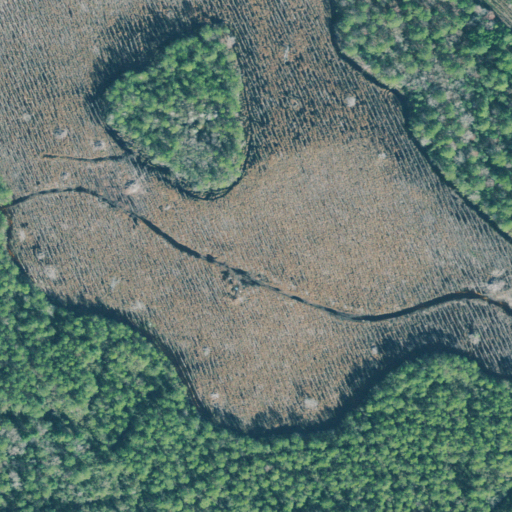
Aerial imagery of island in Georgia named Cart Island containing woody wetlands, grassland, herbaceous wetlands, and evergreen forest